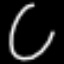
Label: chair